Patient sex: M
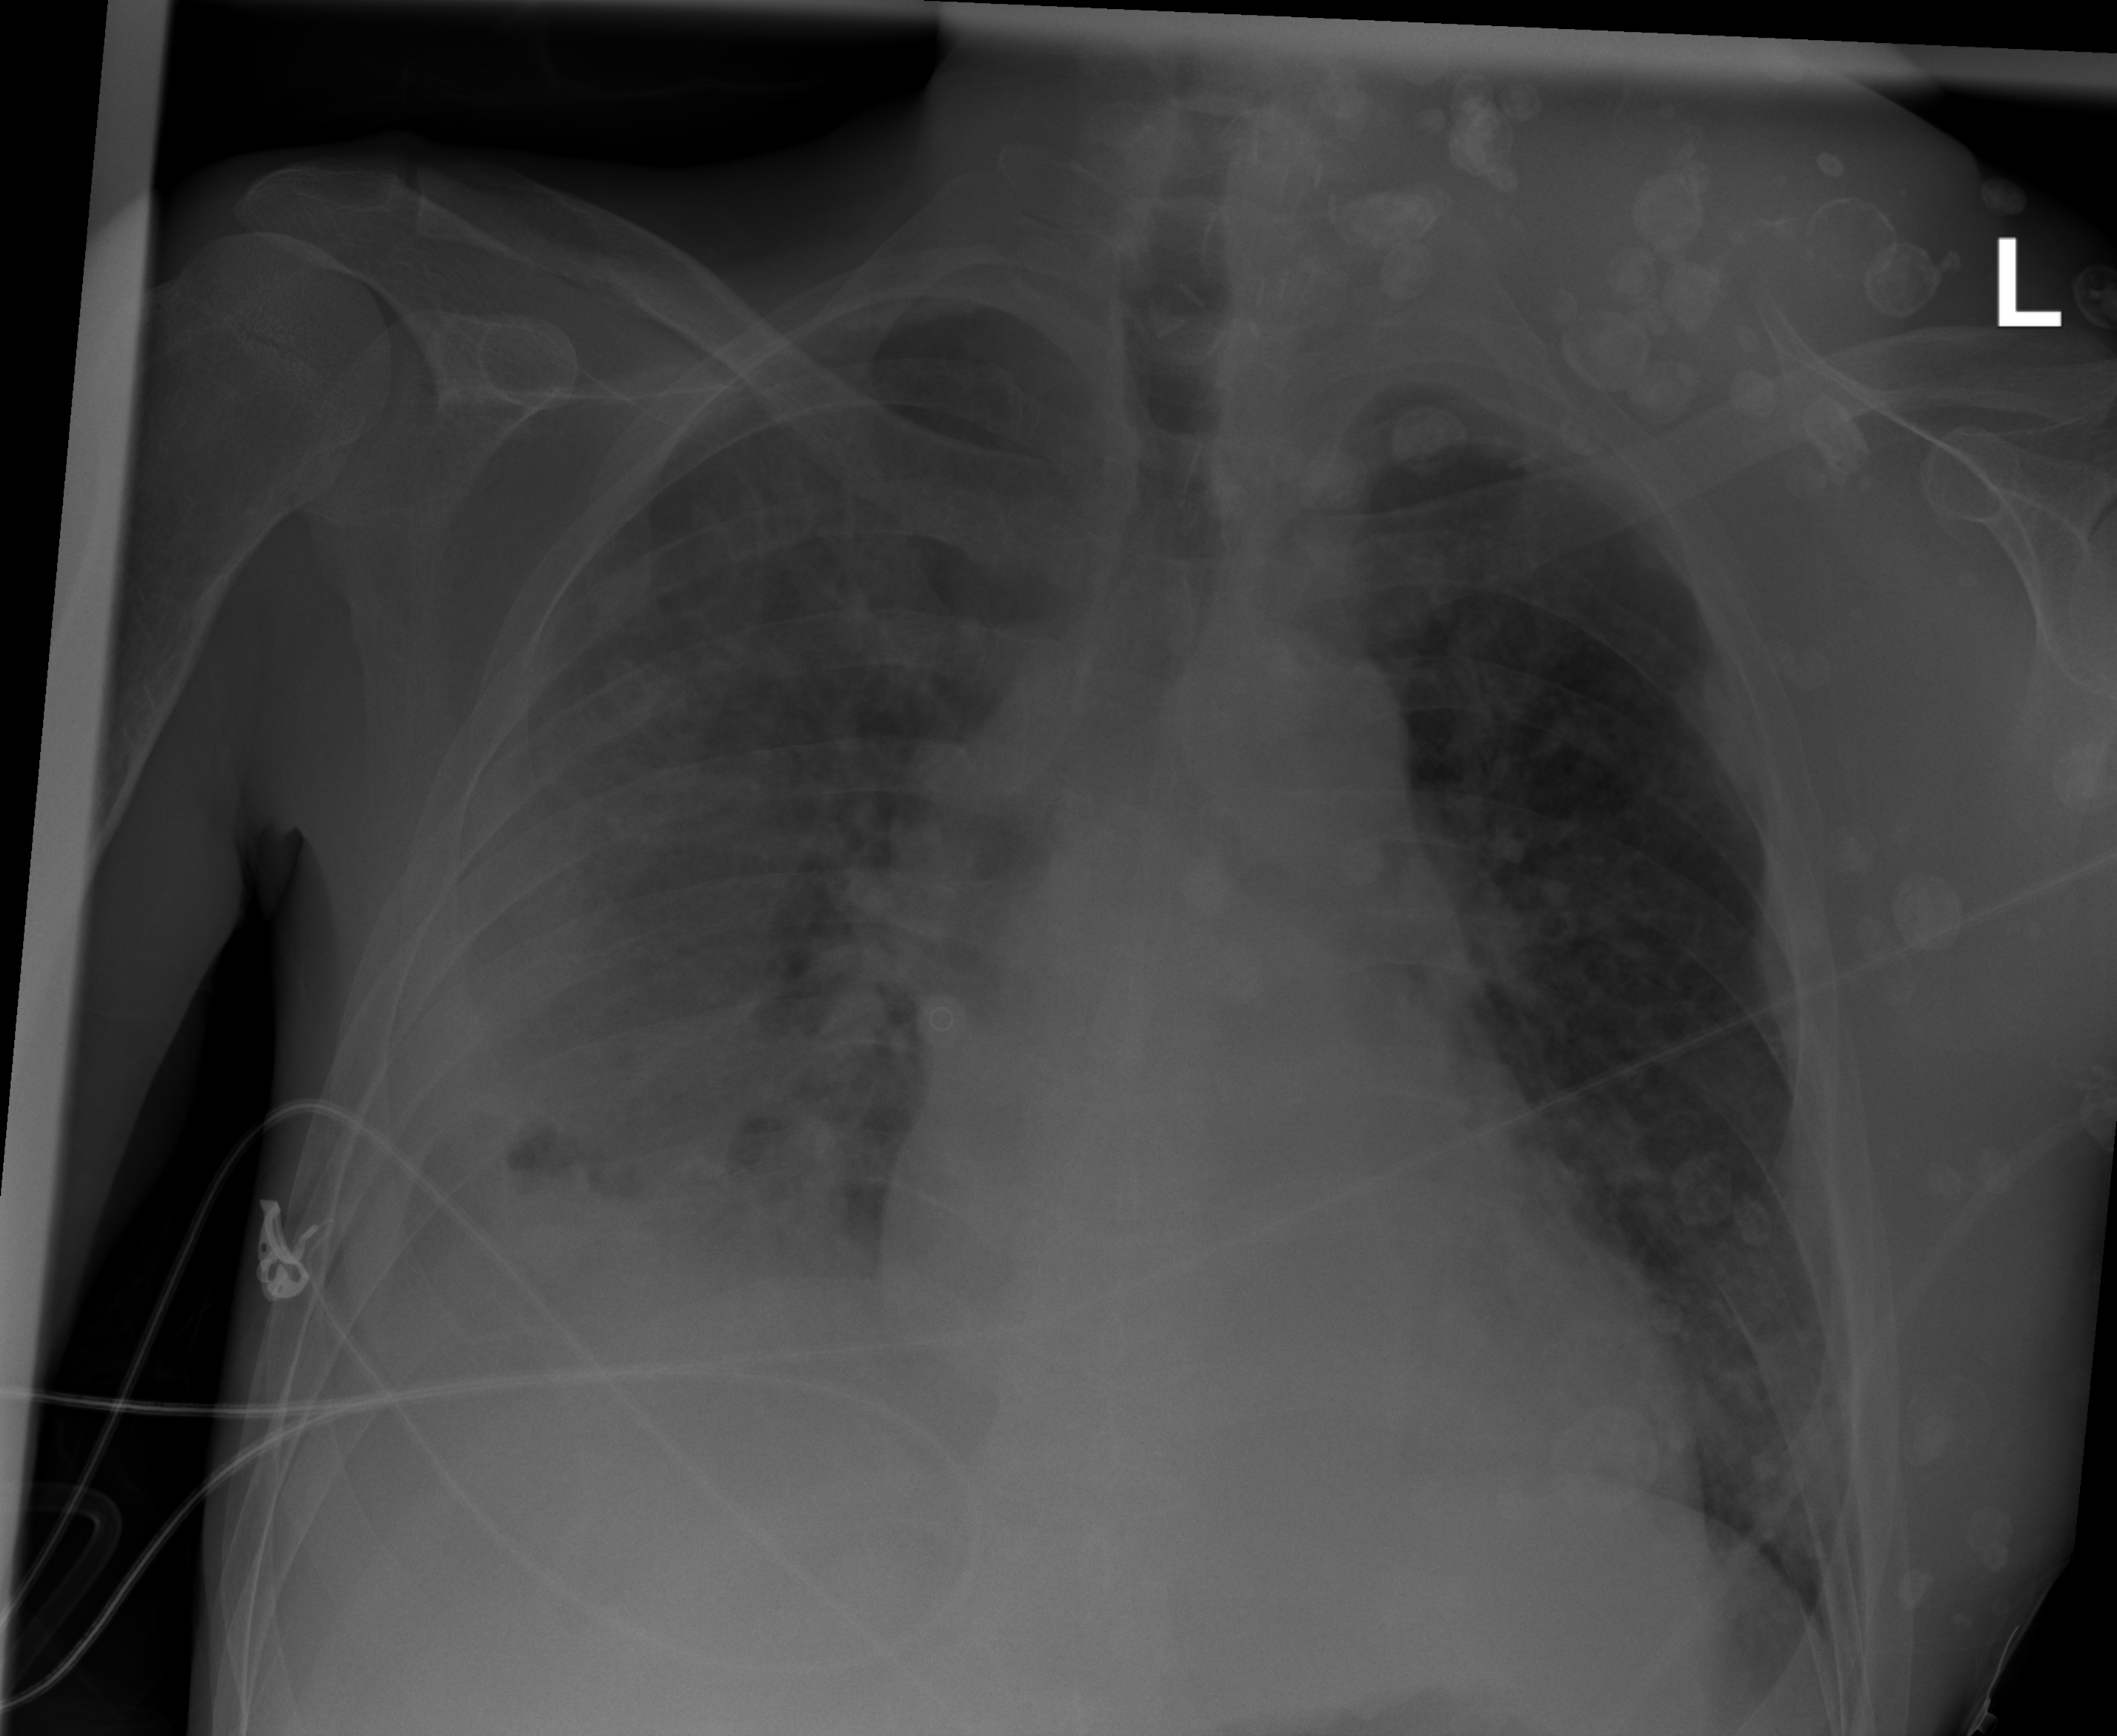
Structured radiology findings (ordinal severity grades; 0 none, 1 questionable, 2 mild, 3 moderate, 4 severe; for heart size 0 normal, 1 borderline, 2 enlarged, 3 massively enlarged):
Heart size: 2
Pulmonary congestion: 0
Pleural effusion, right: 3
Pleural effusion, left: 0
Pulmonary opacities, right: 2
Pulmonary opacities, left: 0
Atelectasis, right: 2
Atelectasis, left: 0